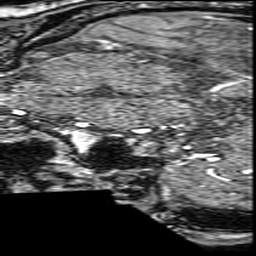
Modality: angio
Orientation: sagittal
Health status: ill
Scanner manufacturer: philips
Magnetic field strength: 3 T
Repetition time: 0.01835 s
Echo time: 0.003418 s